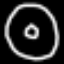
Label: donut